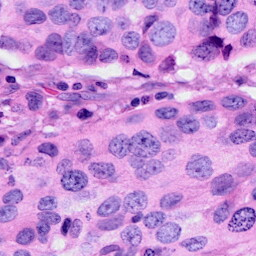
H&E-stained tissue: Breast